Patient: sex F, age 69
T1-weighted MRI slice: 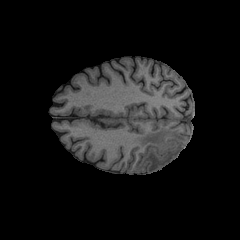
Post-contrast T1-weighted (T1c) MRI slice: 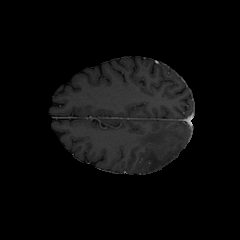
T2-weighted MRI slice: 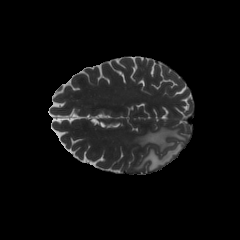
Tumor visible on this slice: yes
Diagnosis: Glioblastoma, IDH-wildtype
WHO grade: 4